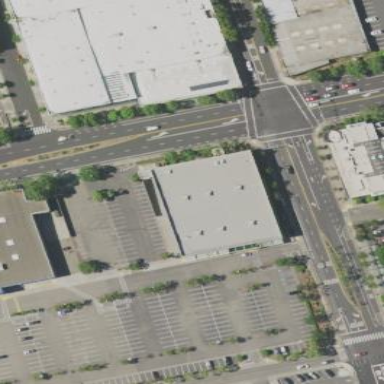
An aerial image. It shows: Retail building.